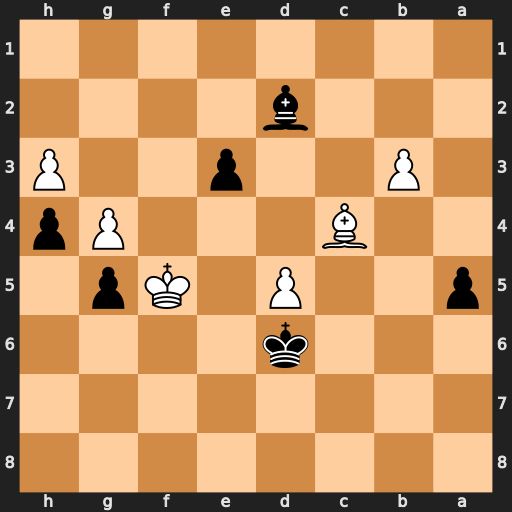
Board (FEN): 8/8/3k4/p2P1Kp1/2B3Pp/1P2p2P/3b4/8
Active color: b
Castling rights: -
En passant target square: -
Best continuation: e2 Bxe2 Kxd5